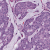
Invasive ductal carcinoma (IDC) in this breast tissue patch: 1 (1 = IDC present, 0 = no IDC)